Question: I am building a database migration tool that is a Mac app and I am running into a strange issue making custom getter/setters for a property.
For a property named 'parentStore', I have this getter:
'''
- (CCStore *)parentStore {
if (!_parentStore) {
_parentStore = [[CCStore alloc] initWithStoreID:self.storeID];
}
return _parentStore;
}
'''
Pretty straight forward, no issues there.
Now when I try and make a custom setter, Xcode blows up on me.
'''
- (void)setParentStore:(CCStore *)parentStore {
}
'''
I no sooner finish typing the signature on this setter than Xcode claims that the use of '_parentStore' up above in the getter is an undeclared identifier. I am running on little sleep so I could just be doing something dumb, but I can not figure it out what is going on!!!
Screen shot shown below:

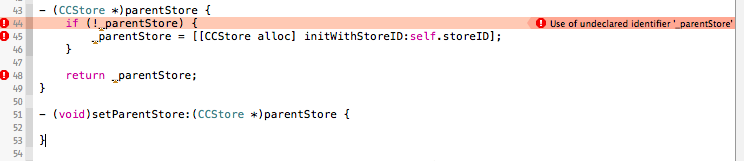
Answer: If you override both the getter and the setter, you're basically saying that you don't want llvm to provide a synthesized backing ivar. It would be a waste, since it doesn't know if you're going to use it or not.
Just declare the ivar yourself in your class:
'''
@implementation MyClass
@synthesize parentStore = _parentStore;
- (CCStore *)parentStore
{
if (!_parentStore) {
_parentStore = [[CCStore alloc] initWithStoreID:self.storeID];
}
return _parentStore;
}
- (void)setParentStore:(CCStore *)parentStore
{
// do nothing
}
'''
Since you ignore the setter, it's best practice to make this a read-only property and then not define the setter at all.